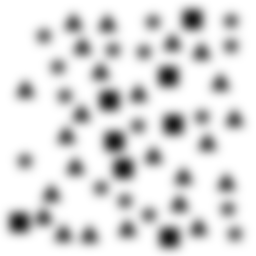
Squares: 8
Triangles: 24
Stars: 16
Total shapes: 48